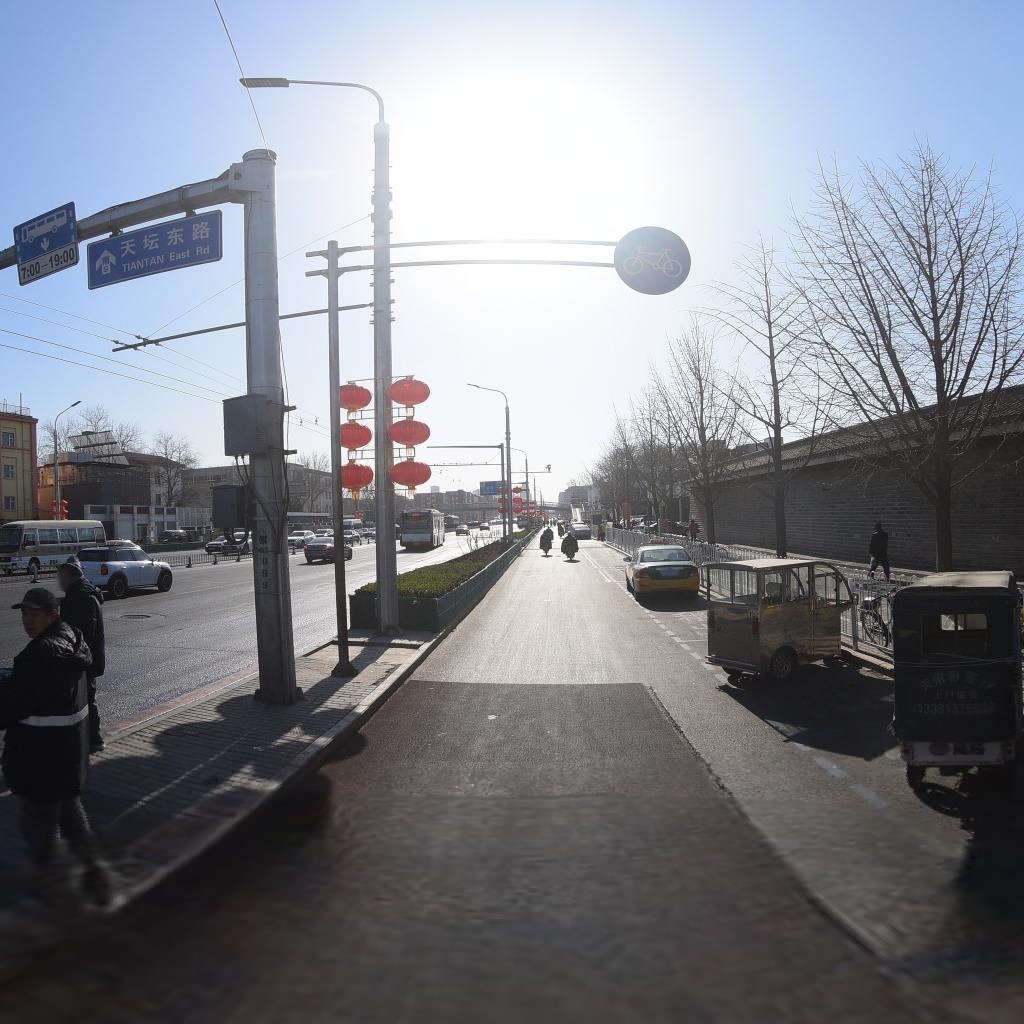
Region: Dongcheng
Road damage annotations: manhole cover, transverse crack, longitudinal crack, longitudinal crack, longitudinal crack